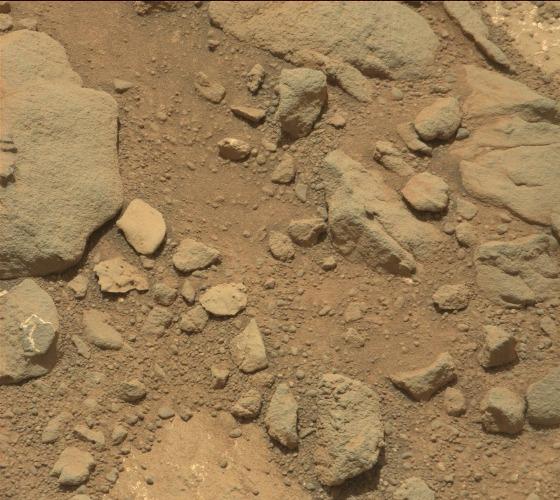
Terrain classes present: Bedrock, Gravel / Sand / Soil, Rock, Shadow